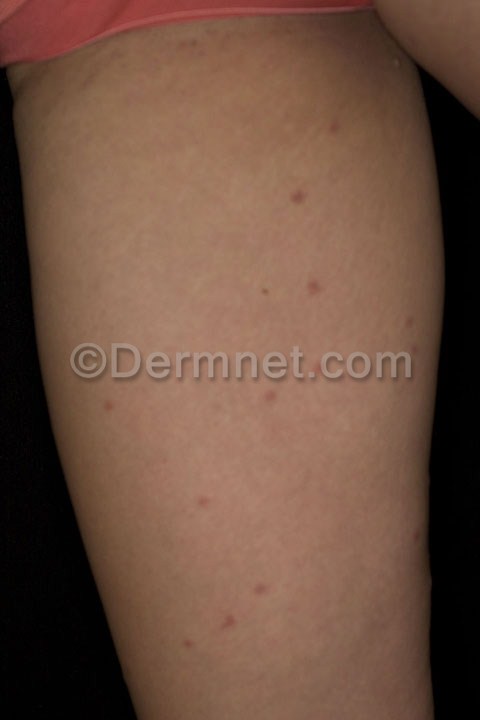
Disease: Scabies Lyme Disease and other Infestations and Bites